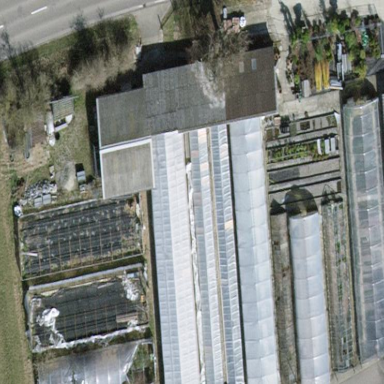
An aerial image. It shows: Greenhouse.